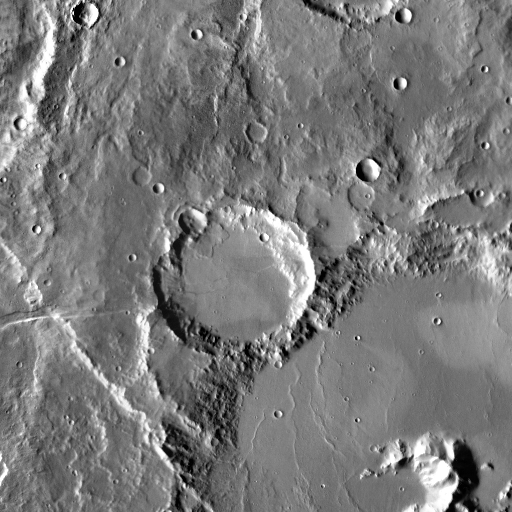
Crater classes present: Background, Other, Buried, Secondary